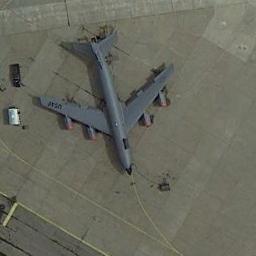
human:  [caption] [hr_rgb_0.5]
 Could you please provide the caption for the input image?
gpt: There is an airplane parked on the runway .

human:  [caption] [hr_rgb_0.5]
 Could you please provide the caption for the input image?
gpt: A gray plane parked on the open area and two cars beside .

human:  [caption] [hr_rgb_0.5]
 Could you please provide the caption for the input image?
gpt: A gray airplane was in the open space .

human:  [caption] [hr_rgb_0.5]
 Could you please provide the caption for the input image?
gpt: A grey aircraft was parked on the ground .

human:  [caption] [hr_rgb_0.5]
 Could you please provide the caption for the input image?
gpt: One plane in the marked parking lot .